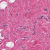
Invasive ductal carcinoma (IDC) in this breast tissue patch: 0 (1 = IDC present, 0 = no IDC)